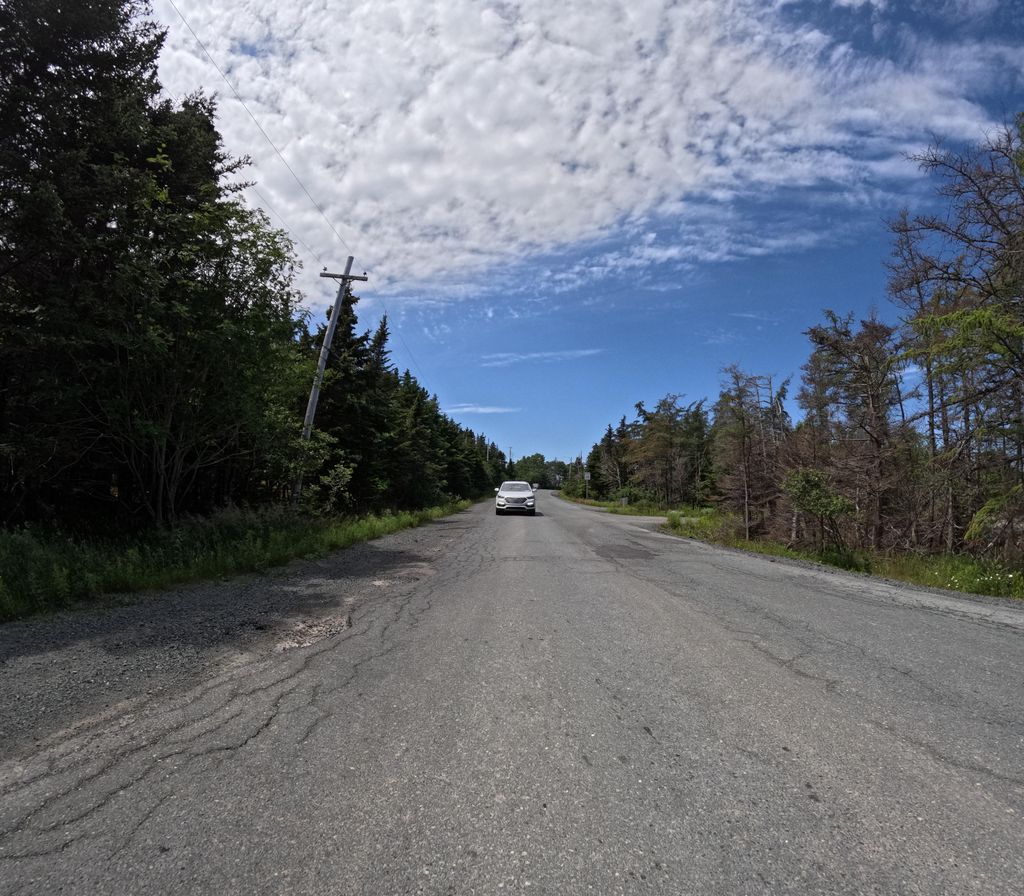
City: st_johns